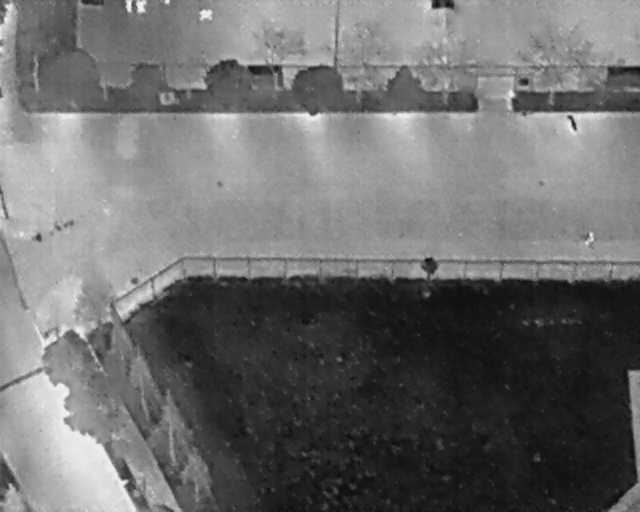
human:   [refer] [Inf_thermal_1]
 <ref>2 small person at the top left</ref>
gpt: <box>[[19, 0, 21, 2, 2], [25, 0, 26, 0, 2]]</box>

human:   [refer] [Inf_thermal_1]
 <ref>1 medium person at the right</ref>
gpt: <box>[[90, 45, 93, 47, 2]]</box>